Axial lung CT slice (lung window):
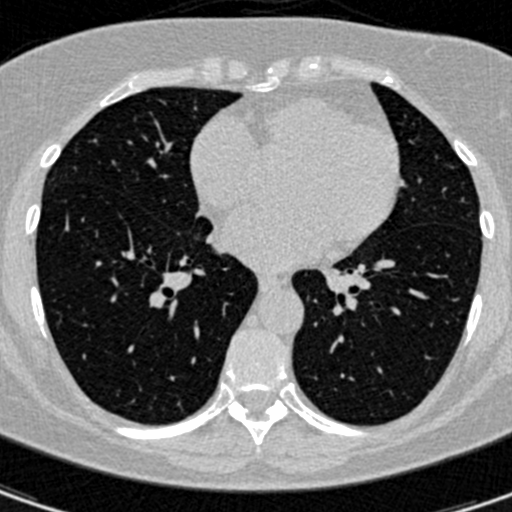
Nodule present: no